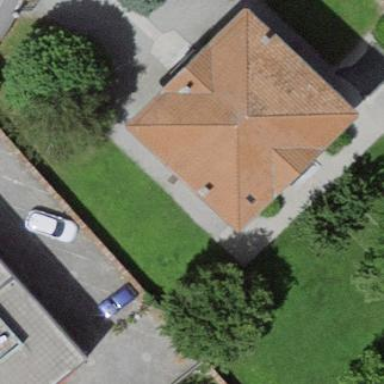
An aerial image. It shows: School building.